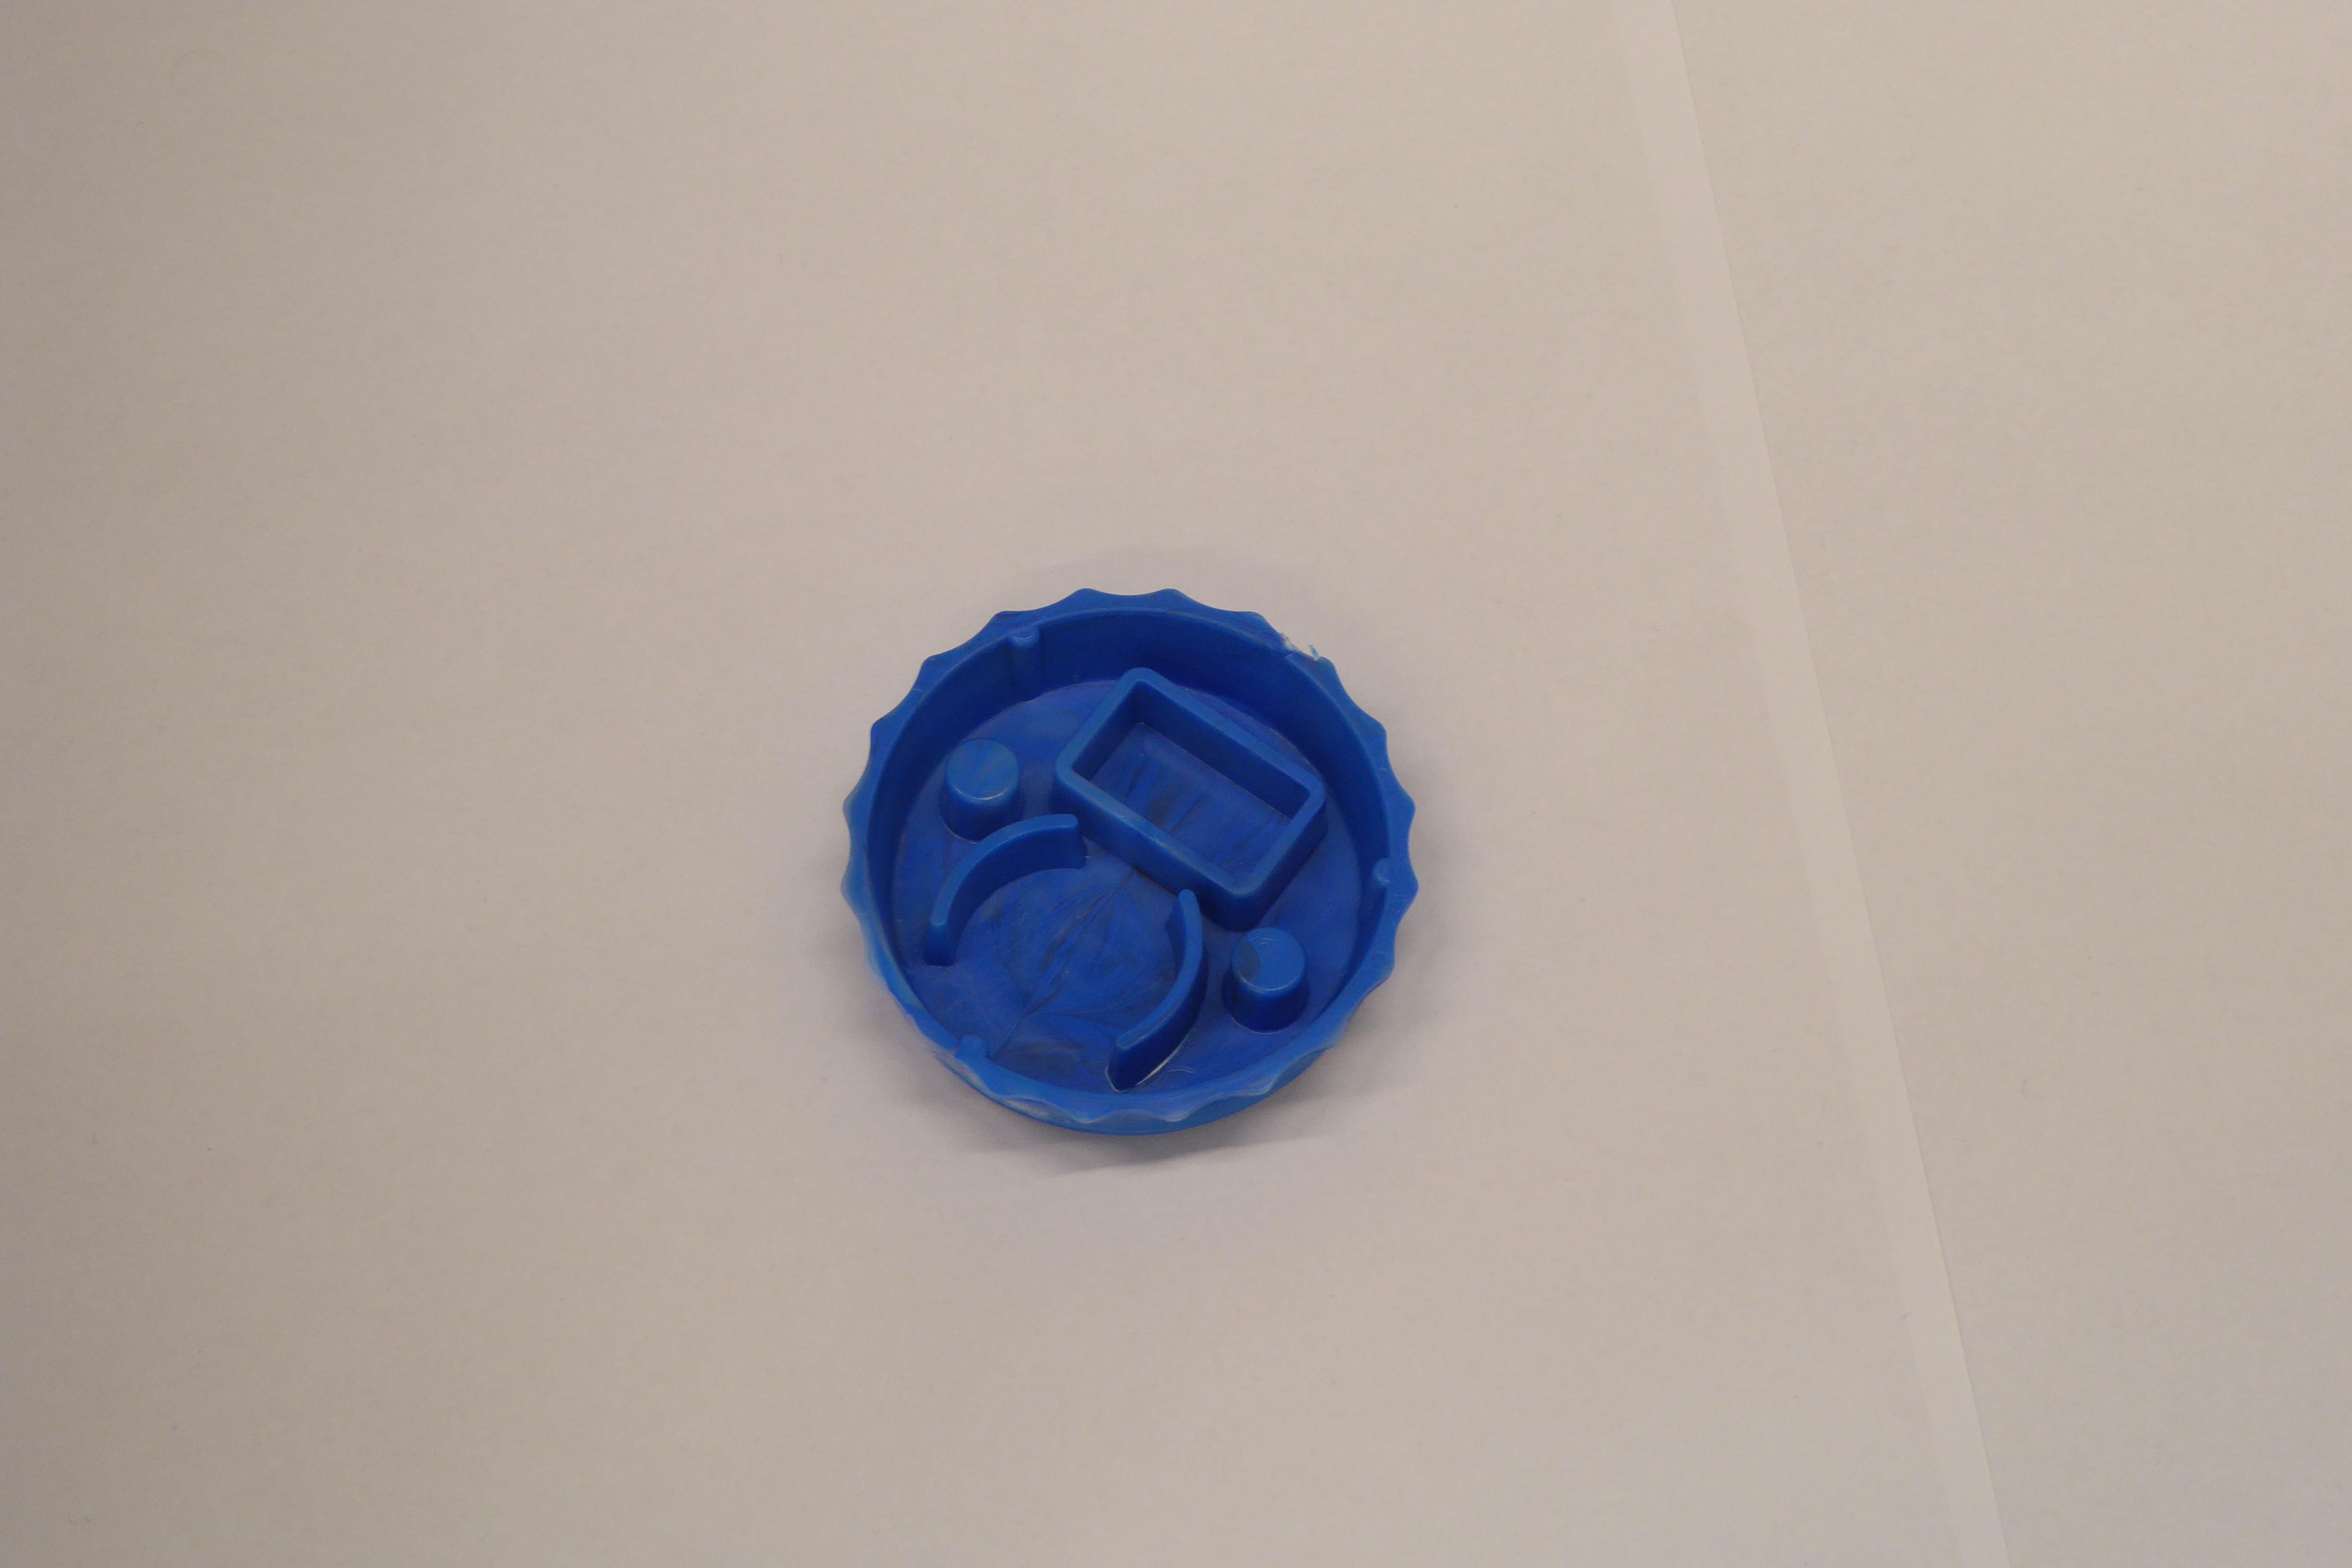
Label: Bottle Opener - Cover